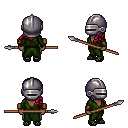
a pixel art fantasy rpg character, female body template, human, dark skin, green robe, teal pants, brunette left-swept hairstyle, metal helm, leather bracers, ghillies, spear, four views (front, back, left, right), 2x2 character sprite sheet, small pixel art, hard edges, no anti-aliasing